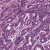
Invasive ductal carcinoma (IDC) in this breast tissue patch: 1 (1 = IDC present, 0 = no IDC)